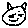
Label: cat